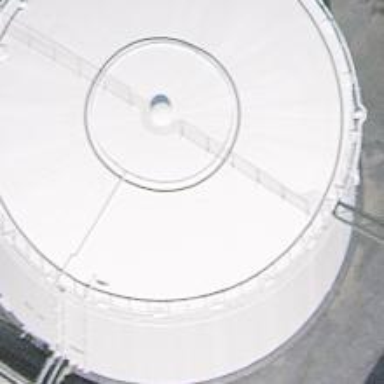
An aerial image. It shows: Storage tank building.